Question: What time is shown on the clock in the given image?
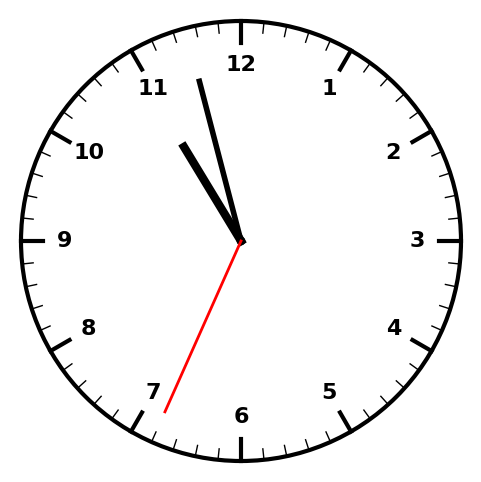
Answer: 10:57:34